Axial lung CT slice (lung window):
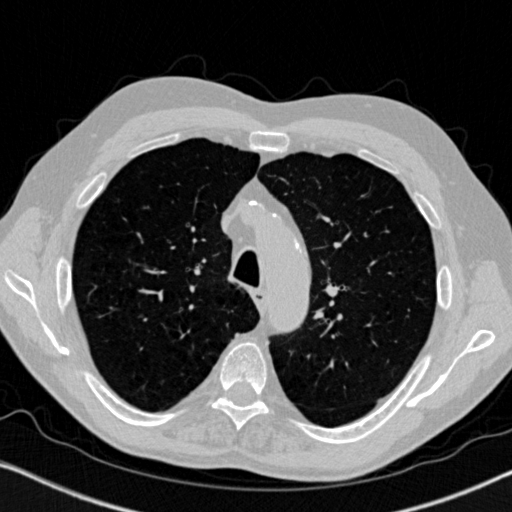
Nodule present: no